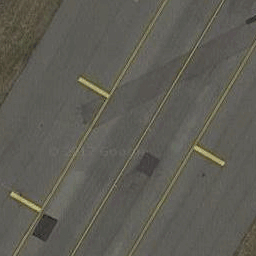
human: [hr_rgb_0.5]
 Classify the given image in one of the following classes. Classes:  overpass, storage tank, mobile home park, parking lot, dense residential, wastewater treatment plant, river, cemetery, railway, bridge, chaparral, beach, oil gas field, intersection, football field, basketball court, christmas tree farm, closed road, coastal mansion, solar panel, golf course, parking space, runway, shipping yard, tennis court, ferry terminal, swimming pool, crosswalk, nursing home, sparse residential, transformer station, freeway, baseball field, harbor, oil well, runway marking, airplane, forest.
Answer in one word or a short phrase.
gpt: runway marking